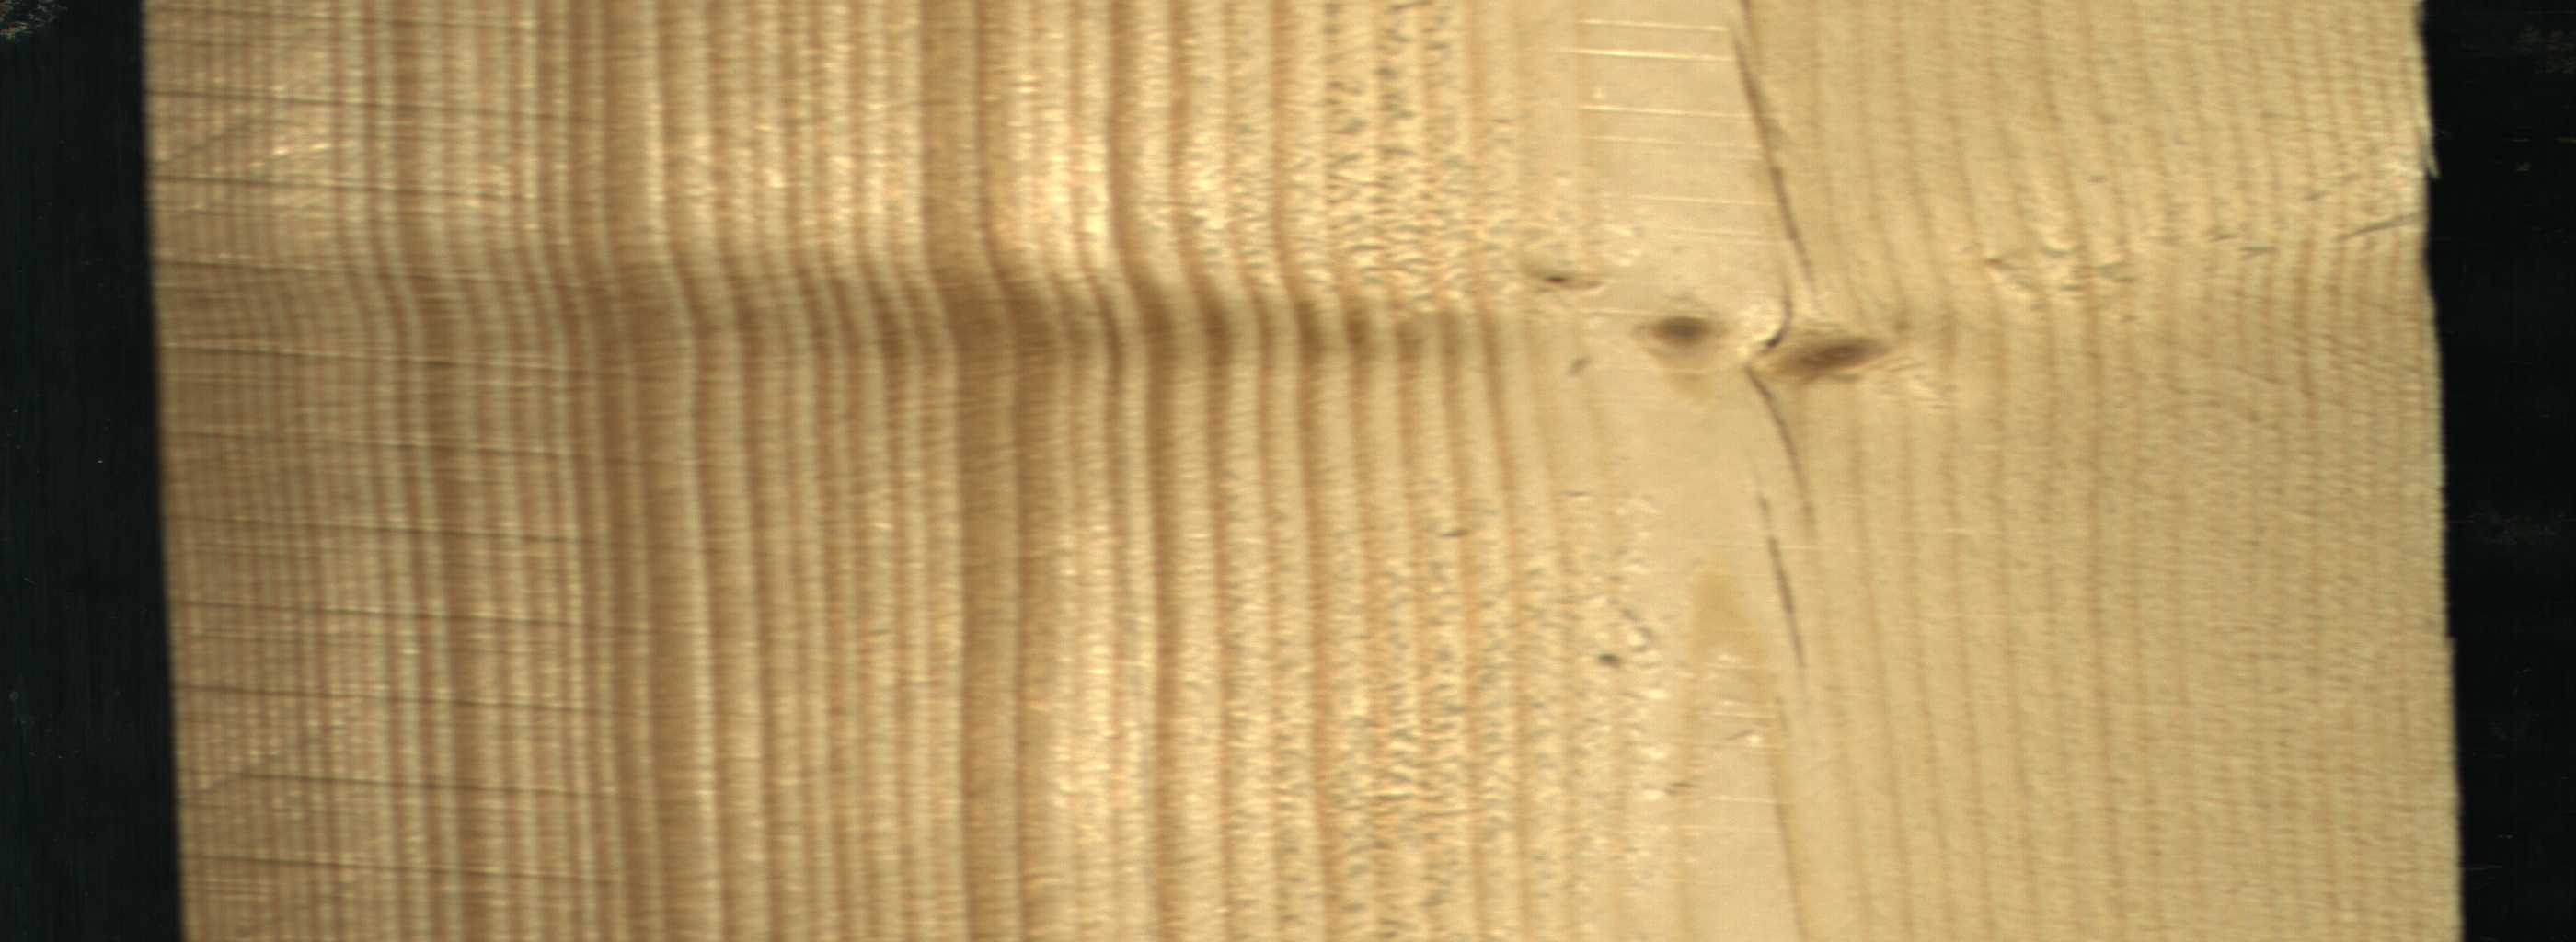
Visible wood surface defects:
Crack
Crack
Live_Knot
Live_Knot